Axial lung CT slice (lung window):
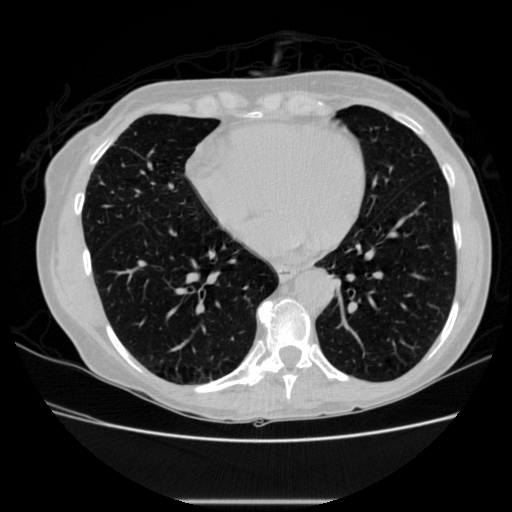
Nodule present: no